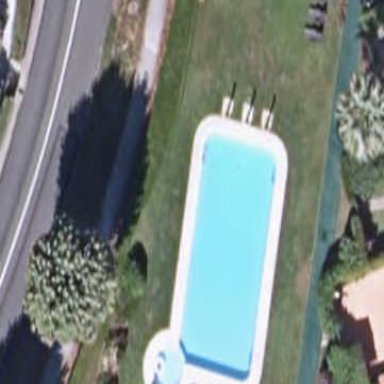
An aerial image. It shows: Swimming pool located in leisure land.